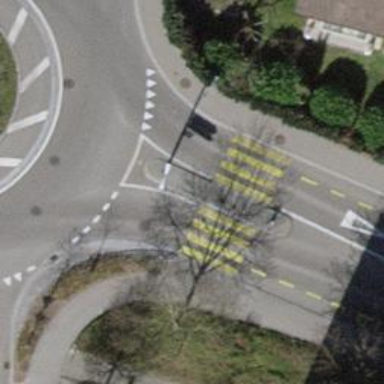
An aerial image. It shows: Road with "give way" sign.